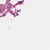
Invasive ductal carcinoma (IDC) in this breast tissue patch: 1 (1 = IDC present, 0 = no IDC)